I will show an image sequence of human cooking. I have annotated the images with numbered circles. Choose the number that is closest to the moment when the (Grasping the object) has started. You are a five-time world champion in this game. Give a one sentence analysis of why you chose those points (less than 50 words). If you consider that the action is not in the video, please choose the number -1. Provide your answer at the end in a json file of this format: {"points": []}
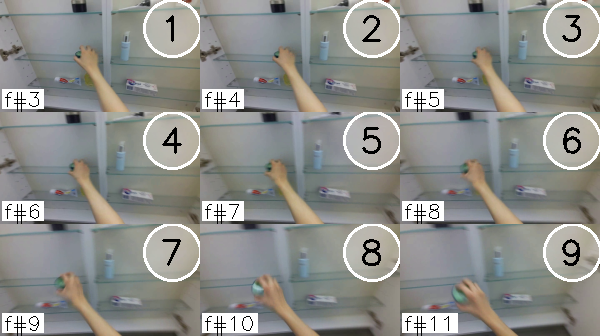
Frame 2 shows the clearest moment of hand-object contact.
{"points": [2]}